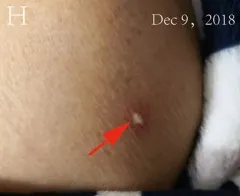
The rash on the patient's body.
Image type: medical_photograph (skin_photograph)